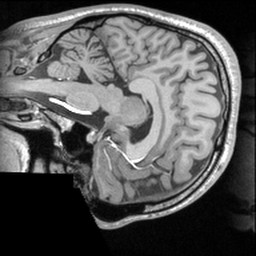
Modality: T1w
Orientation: sagittal